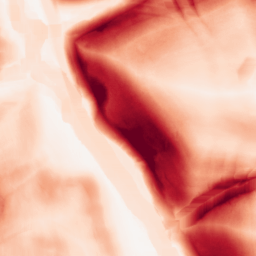
Category: morphological
Decomposition family: morphological_gradient
Decomposition parameters: size: 15
shape: square
Upsampling method: bspline
Upsampling parameters: scale: 2
Upsampling scale: 2